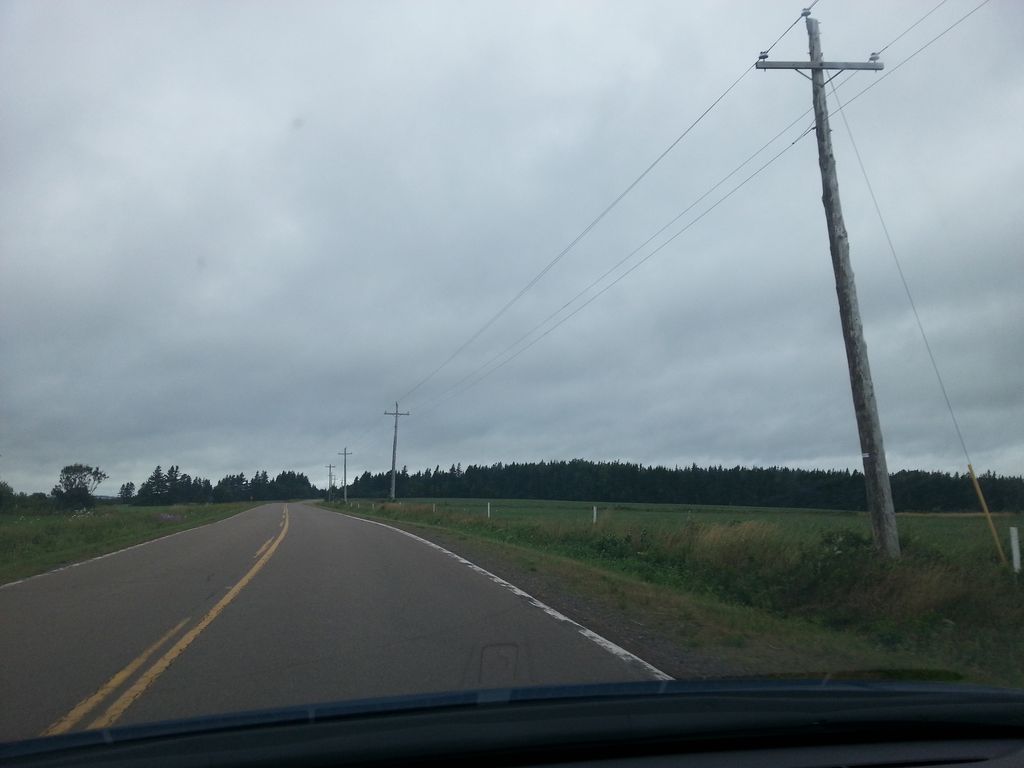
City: charlottetown